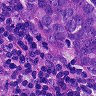
Metastatic tissue present: yes